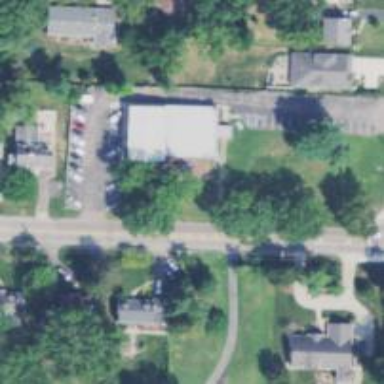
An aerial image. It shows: School.